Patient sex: M
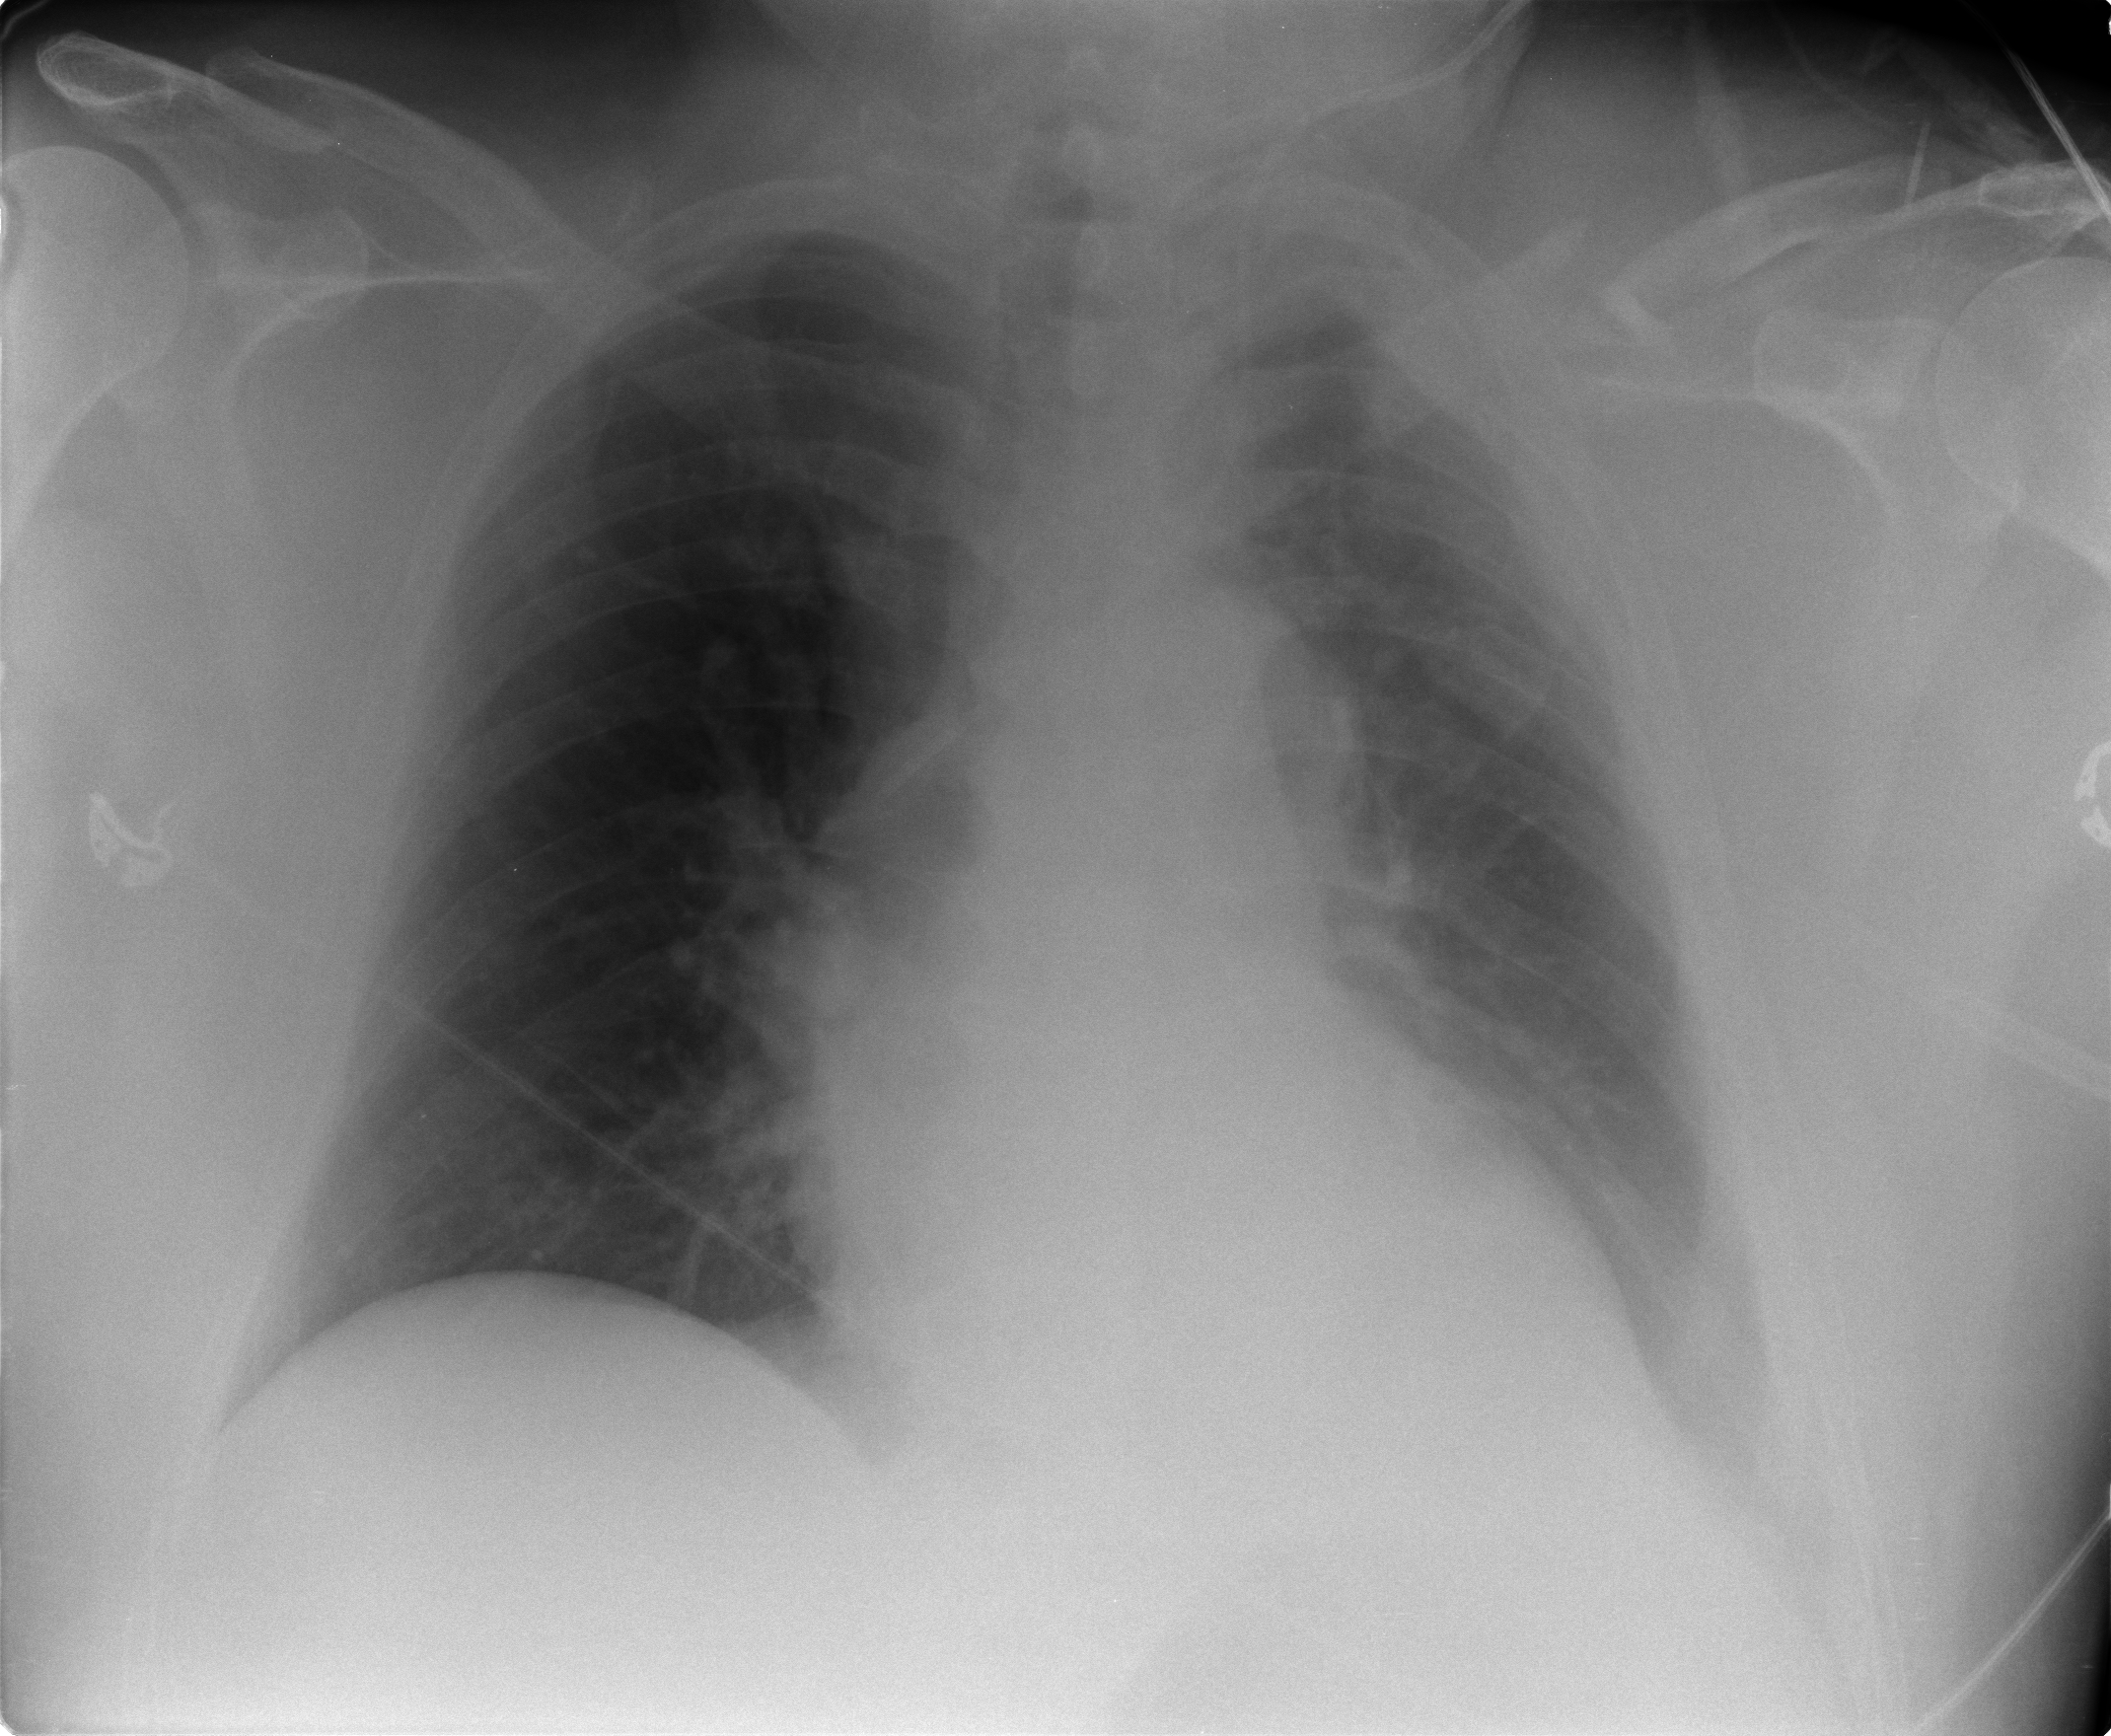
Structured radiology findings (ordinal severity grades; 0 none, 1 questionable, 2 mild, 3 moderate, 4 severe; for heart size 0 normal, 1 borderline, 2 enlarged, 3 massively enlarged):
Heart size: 1
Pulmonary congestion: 2
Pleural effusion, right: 0
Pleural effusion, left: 2
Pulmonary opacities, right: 2
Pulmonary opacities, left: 0
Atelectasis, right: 2
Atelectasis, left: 2